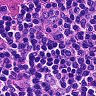
Metastatic tissue present: no